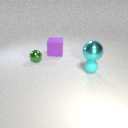
large cyan metal sphere above small cyan rubber sphere